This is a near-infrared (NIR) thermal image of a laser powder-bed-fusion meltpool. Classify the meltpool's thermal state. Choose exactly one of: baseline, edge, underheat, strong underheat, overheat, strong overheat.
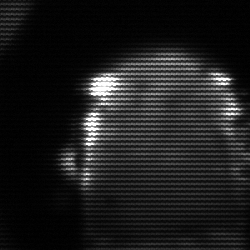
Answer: baseline